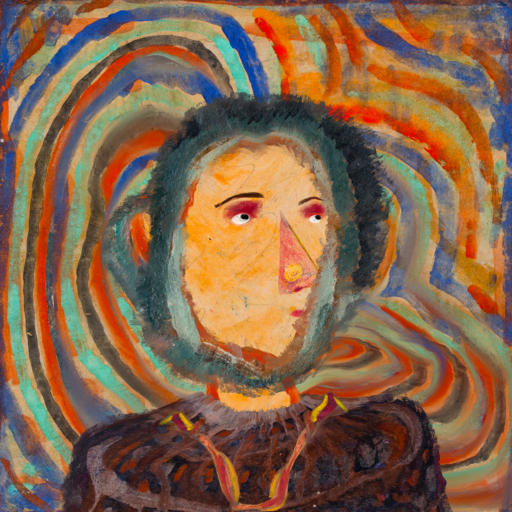
Background: Sisters, Head And Neck Side: Experience, Face Side: Irani, Bust: Hypocrite, Hair Side: Boggyland, Head Accessory: Blank, Second Necklace: Gypsy_Mother_1, Necklace: Blank, Baby: Blank